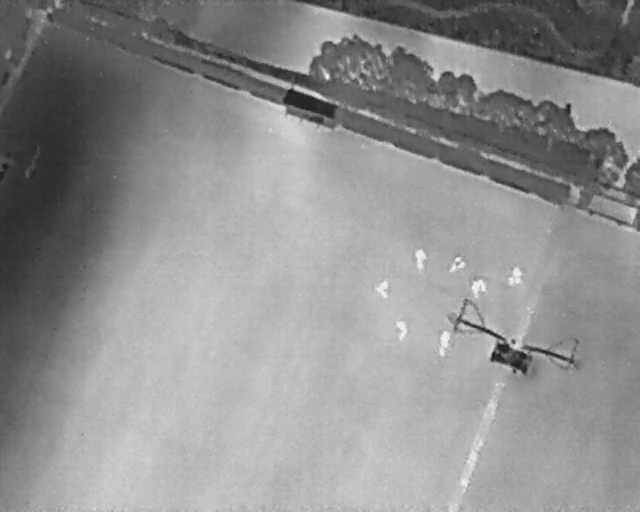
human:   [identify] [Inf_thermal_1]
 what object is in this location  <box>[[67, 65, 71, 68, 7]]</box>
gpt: <ref>1 large person at the center</ref>